Field crop: tomato
Growth stage: 1
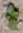
Species: solanum